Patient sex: M
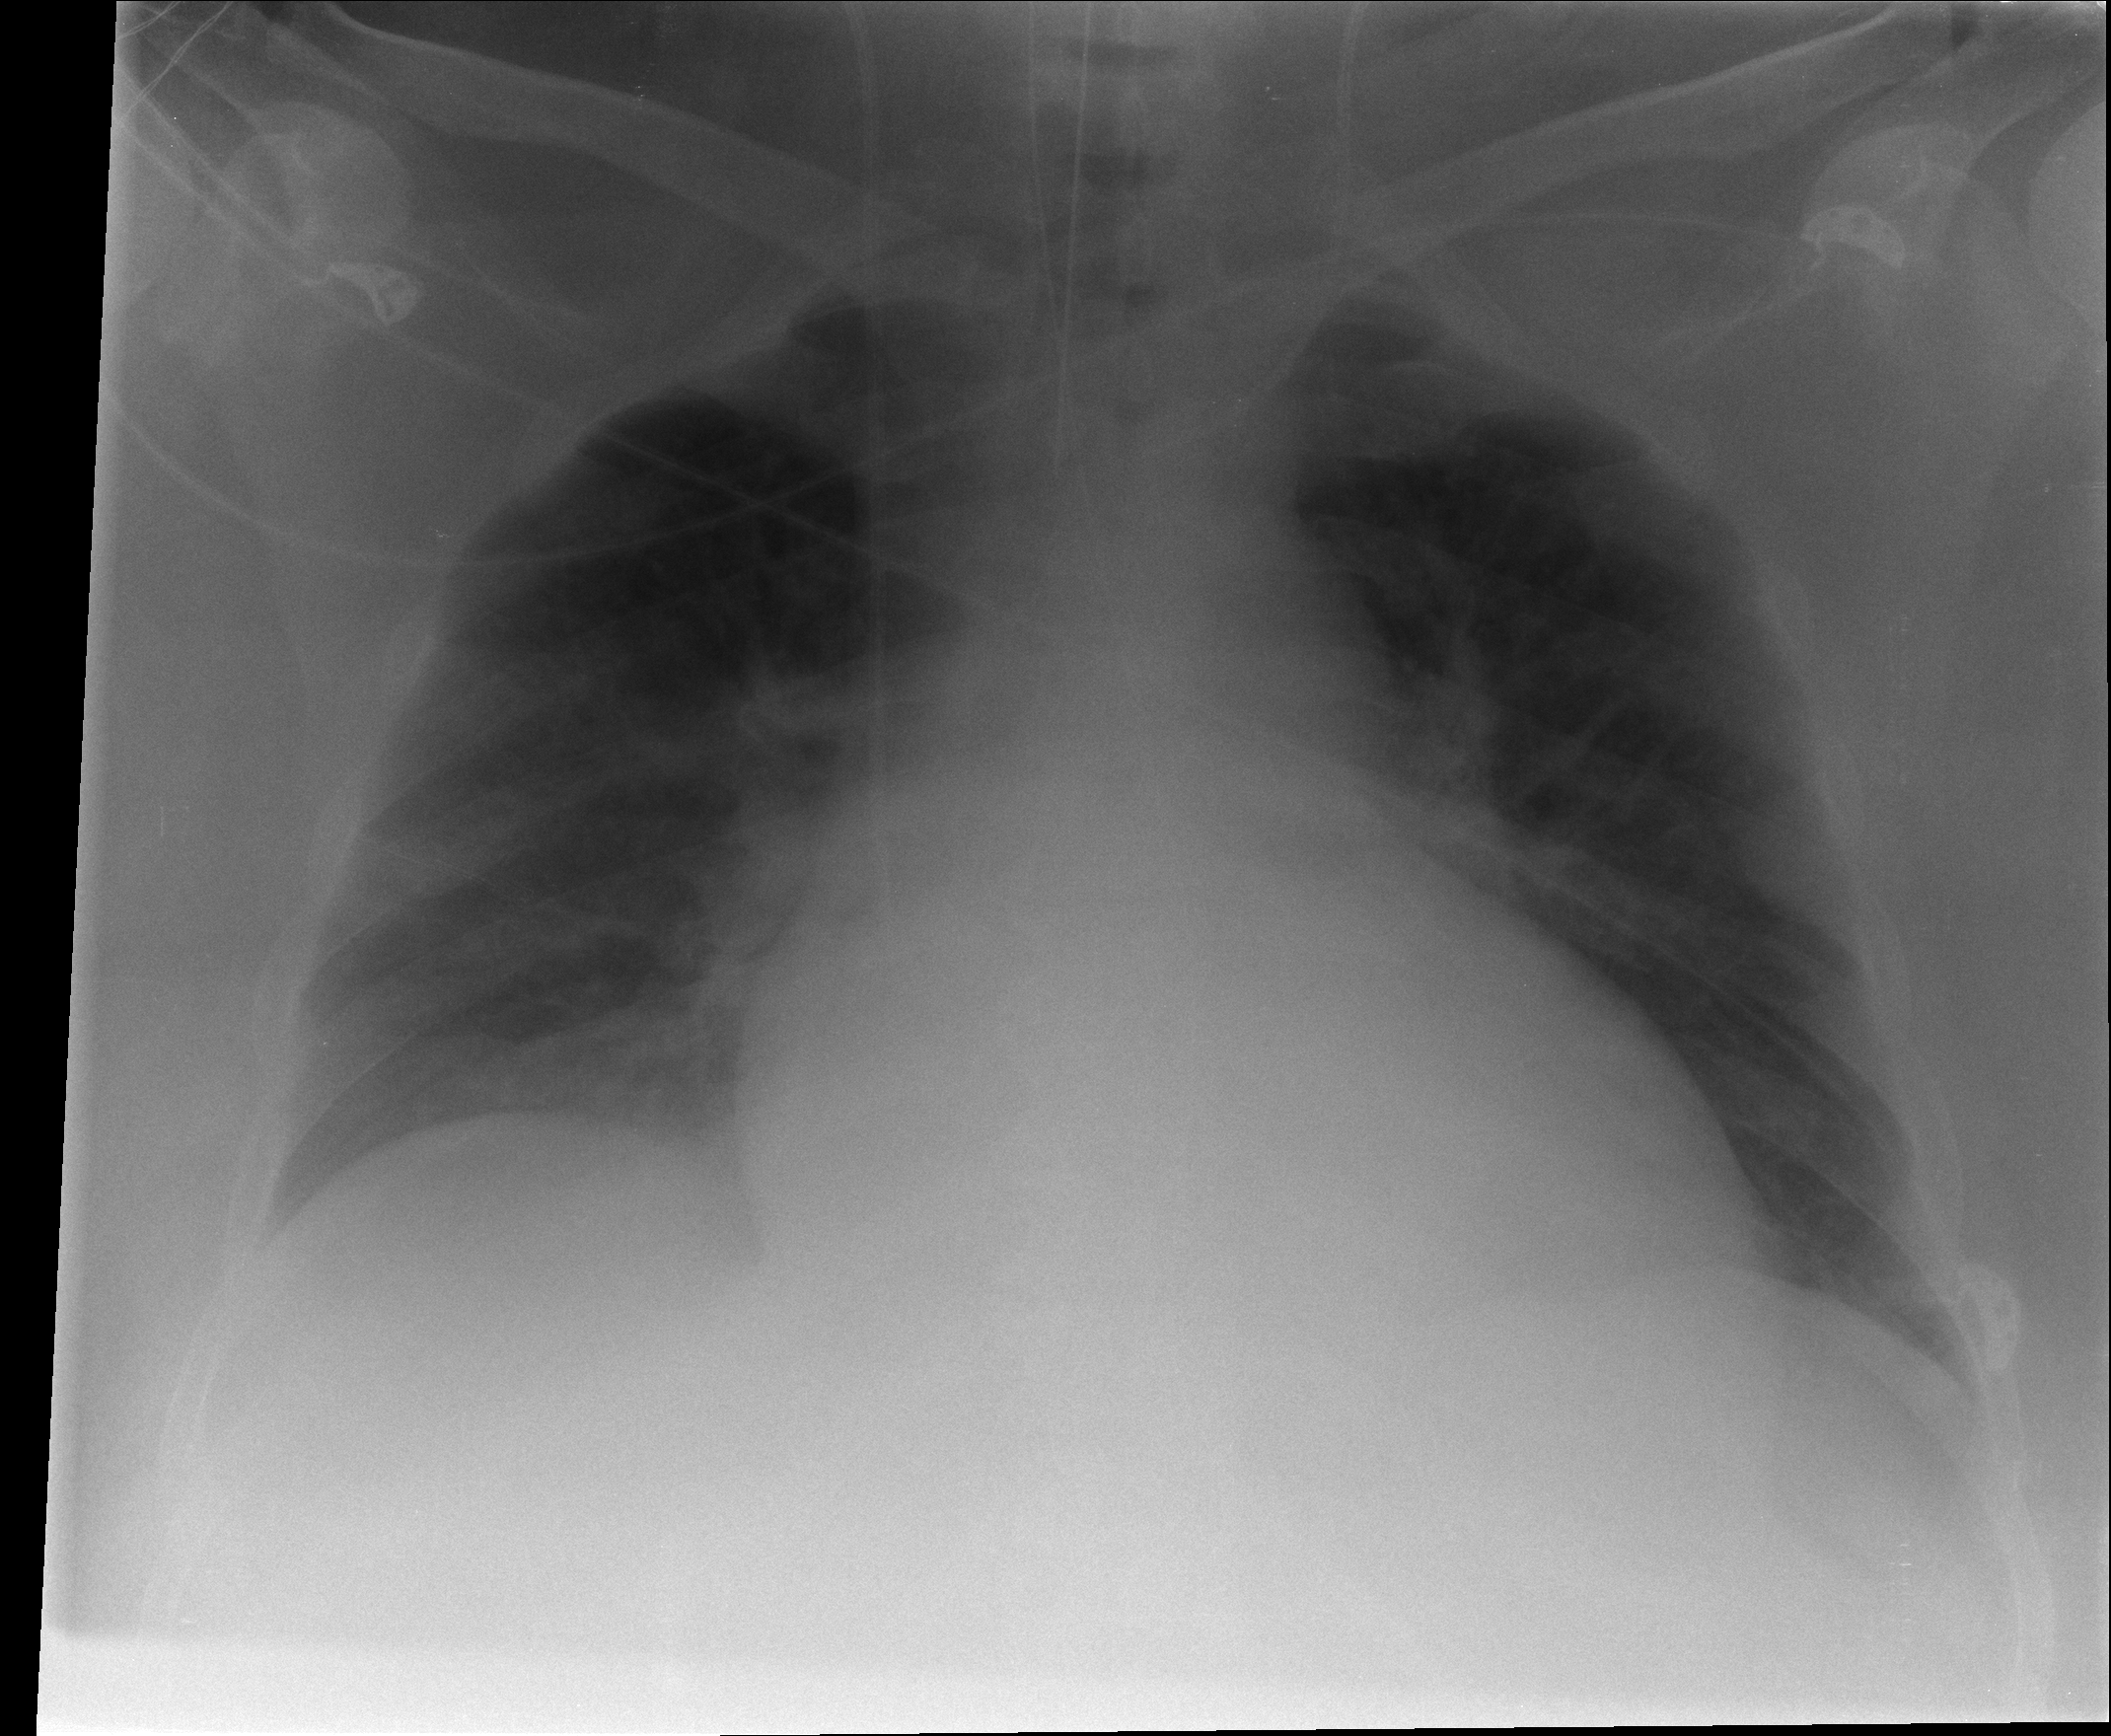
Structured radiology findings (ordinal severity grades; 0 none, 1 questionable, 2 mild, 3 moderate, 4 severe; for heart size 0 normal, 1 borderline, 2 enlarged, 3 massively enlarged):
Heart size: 2
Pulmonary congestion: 2
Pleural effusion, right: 0
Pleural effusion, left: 0
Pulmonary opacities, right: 0
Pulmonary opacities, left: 0
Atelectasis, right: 2
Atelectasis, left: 0